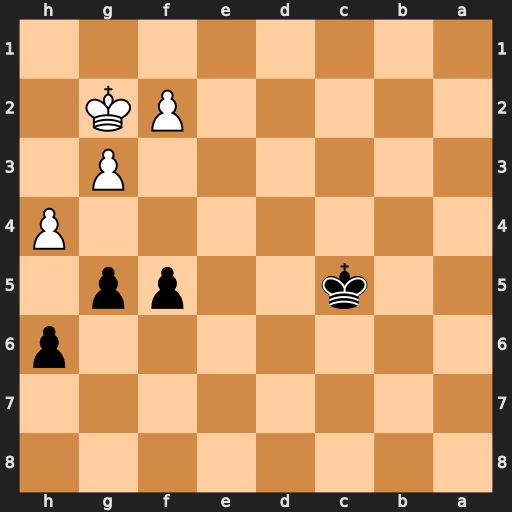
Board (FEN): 8/8/7p/2k2pp1/7P/6P1/5PK1/8
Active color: b
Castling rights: -
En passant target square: -
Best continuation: Kd4 g4 f4 hxg5 hxg5